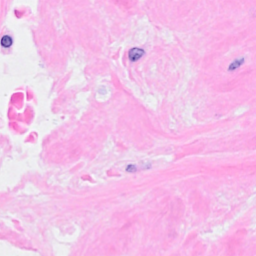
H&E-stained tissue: Breast